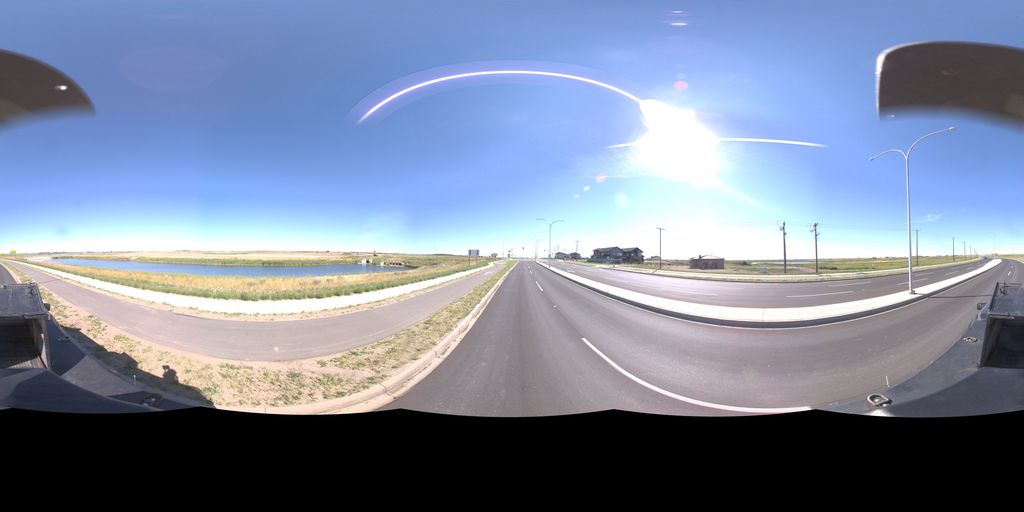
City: saskatoon